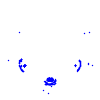
Particle: electron